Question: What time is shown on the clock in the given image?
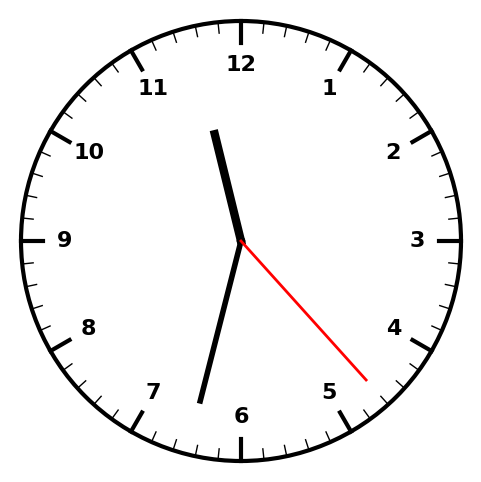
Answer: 11:32:23